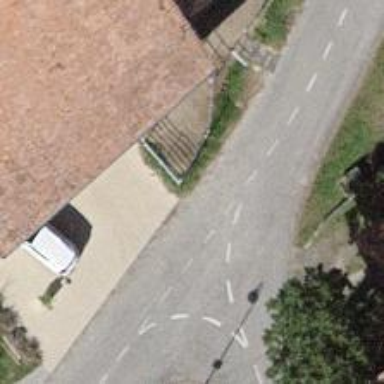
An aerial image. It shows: Asphalt road in residential area.